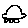
Label: car